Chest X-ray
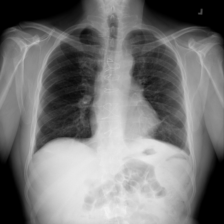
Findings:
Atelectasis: negative
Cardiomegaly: negative
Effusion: negative
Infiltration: negative
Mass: negative
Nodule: negative
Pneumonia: negative
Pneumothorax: negative
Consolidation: negative
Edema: negative
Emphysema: negative
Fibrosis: negative
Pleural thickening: negative
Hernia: negative